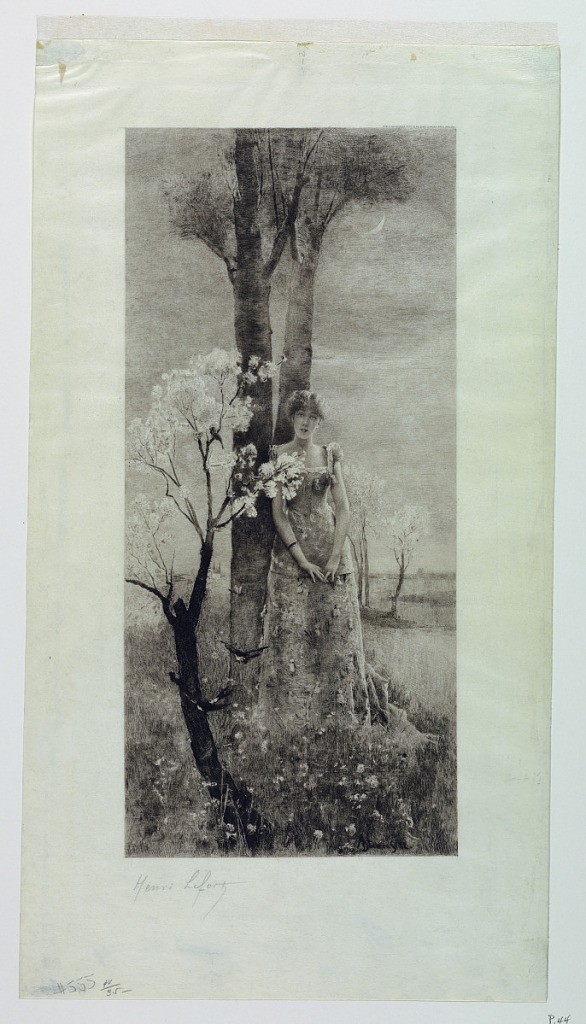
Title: Reverie
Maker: Henri-Emile Lefort, French, 1852 - 1916
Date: After 1882
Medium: Etching on vellum
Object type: Print
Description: In a landscape setting at dusk, with a crescent moon above a young lady, weraing a flowered dress, stands with her back to a tree, facing the observer.